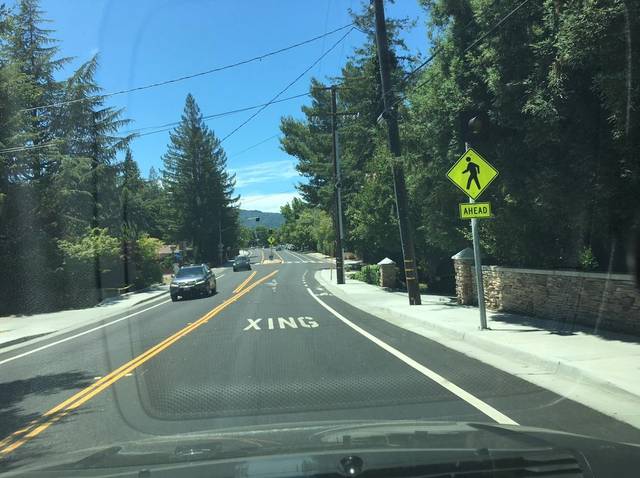
Region: United States
Coordinates: 37.235, -121.952